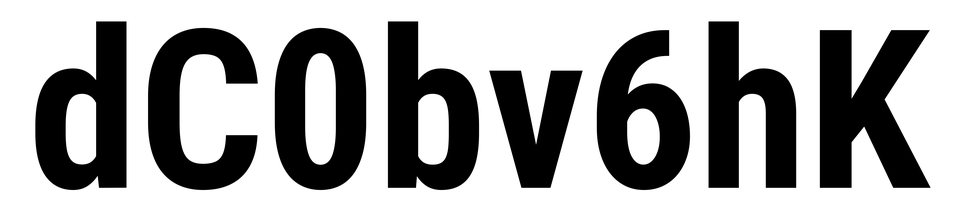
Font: Roboto_Condensed_Bold